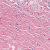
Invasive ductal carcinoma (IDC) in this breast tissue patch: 0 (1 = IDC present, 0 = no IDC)